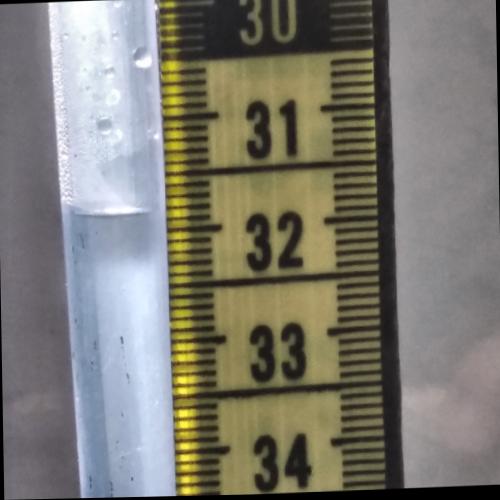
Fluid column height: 31.8 cm